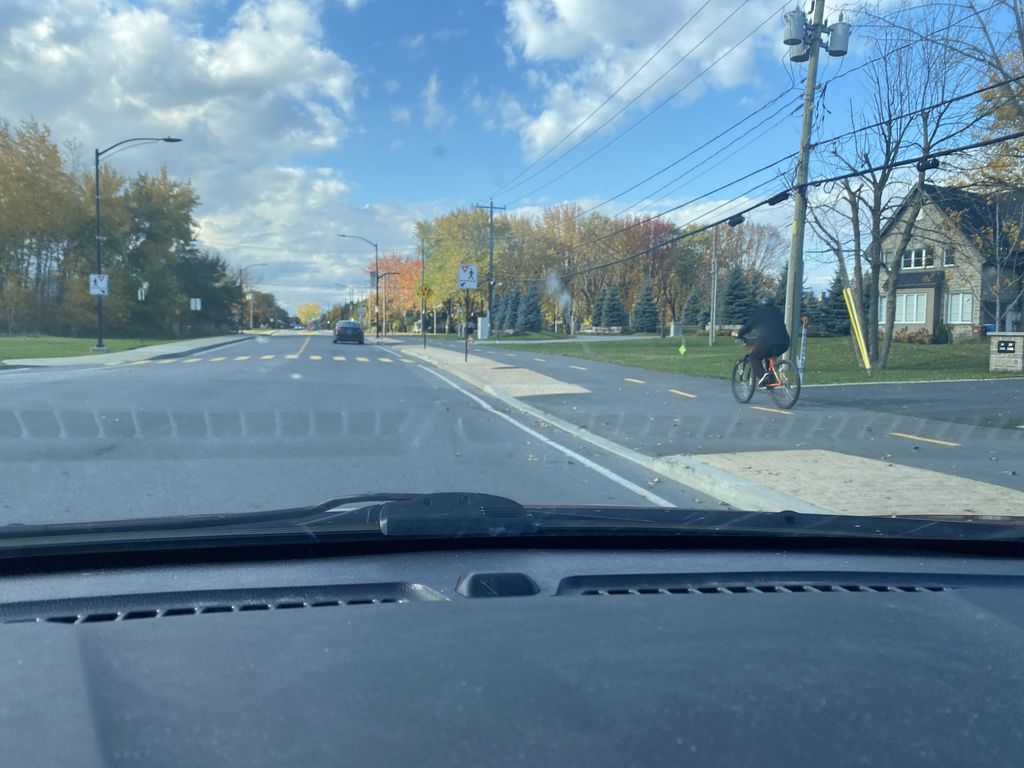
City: montreal